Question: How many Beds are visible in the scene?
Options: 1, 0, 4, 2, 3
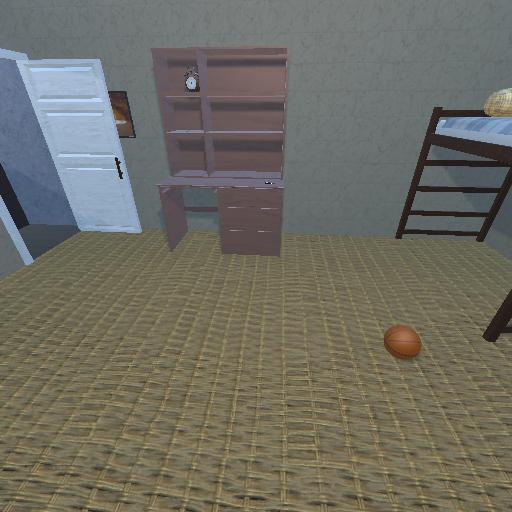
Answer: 1